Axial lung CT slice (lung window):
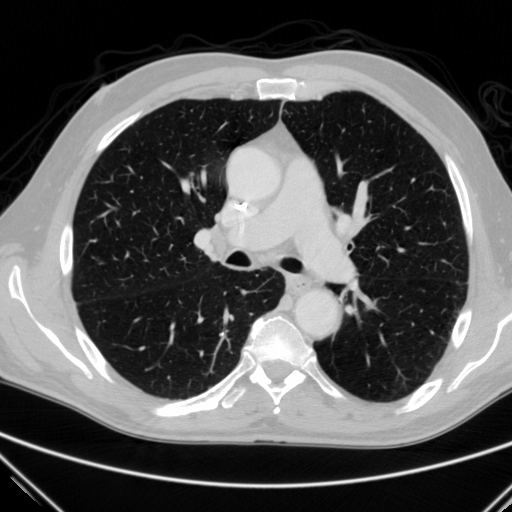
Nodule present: no